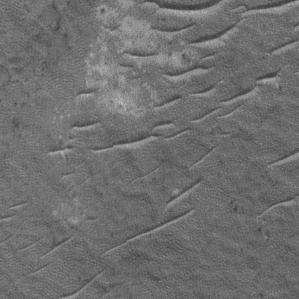
Label: frost